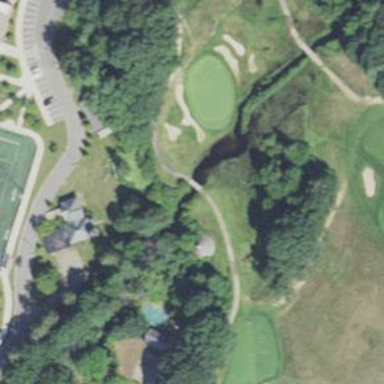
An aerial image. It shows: Area of rough grass used for golf.